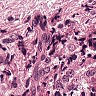
Metastatic tissue present: yes